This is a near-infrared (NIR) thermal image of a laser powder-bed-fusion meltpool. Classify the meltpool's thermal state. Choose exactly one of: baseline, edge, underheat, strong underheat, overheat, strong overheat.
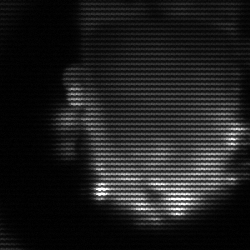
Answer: baseline